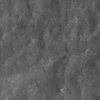
Label: not_dusty